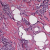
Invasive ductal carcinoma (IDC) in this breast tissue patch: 1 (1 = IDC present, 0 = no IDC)